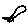
Label: bird